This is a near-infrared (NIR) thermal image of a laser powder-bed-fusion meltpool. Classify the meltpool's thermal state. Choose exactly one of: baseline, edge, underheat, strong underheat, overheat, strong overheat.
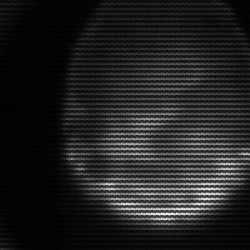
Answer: edge